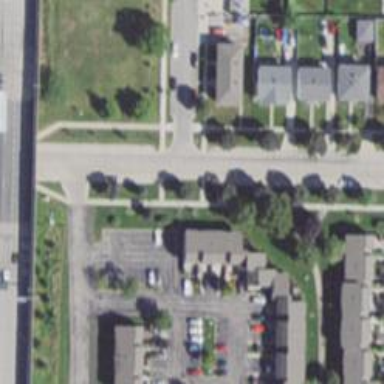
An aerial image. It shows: Tertiary road with separate sidewalks.